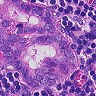
Metastatic tissue present: yes